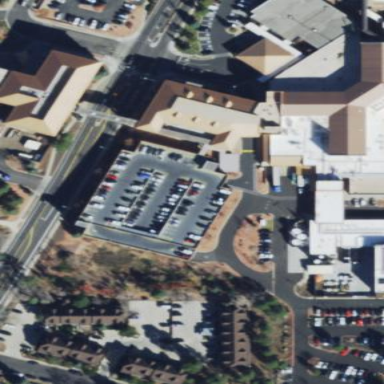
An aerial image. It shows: Multi-storey parking building.